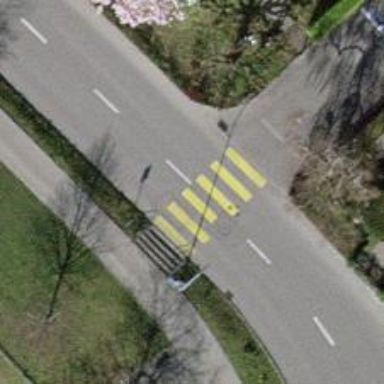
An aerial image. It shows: Uncontrolled zebra crossing on the road.